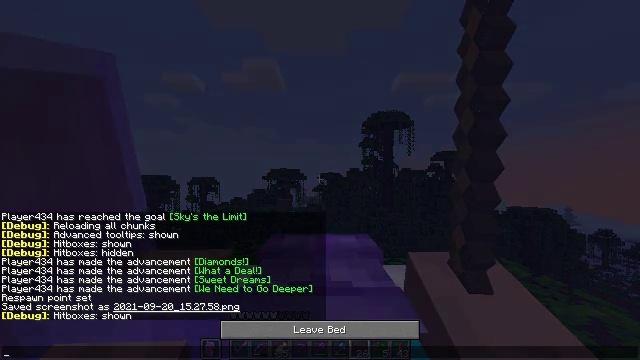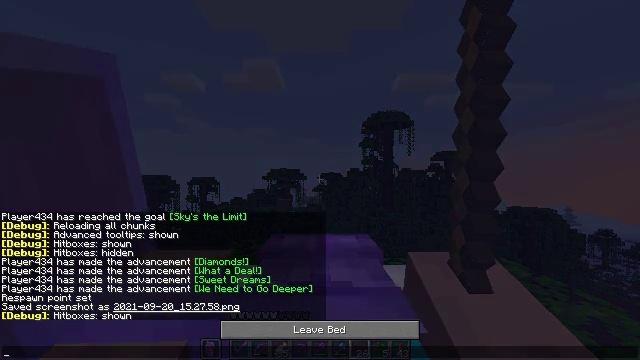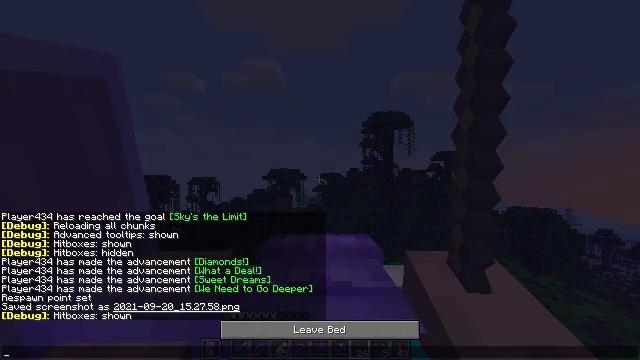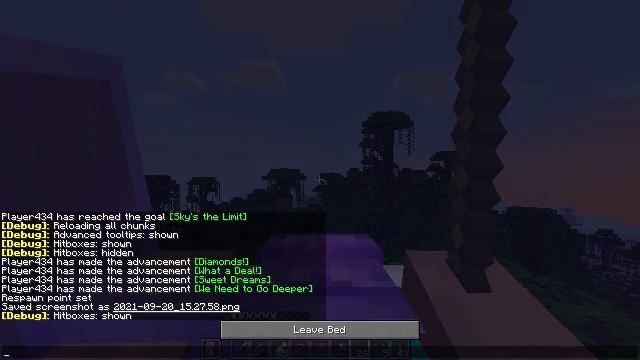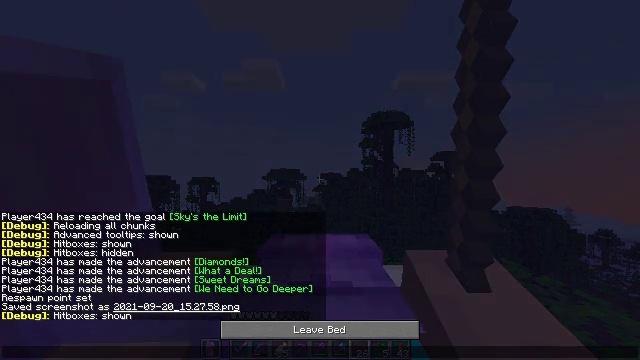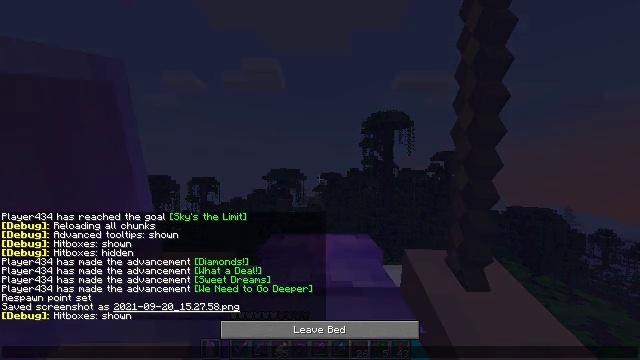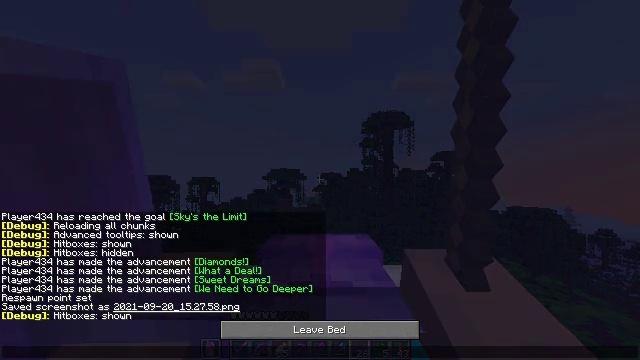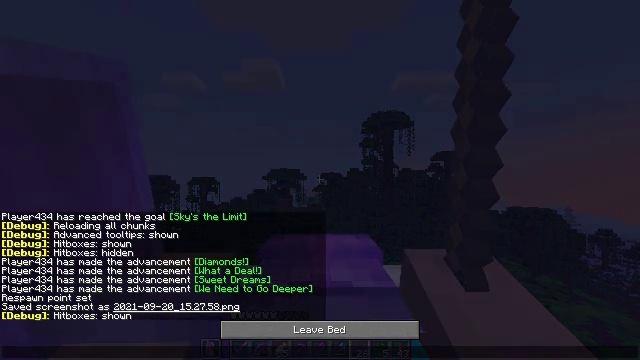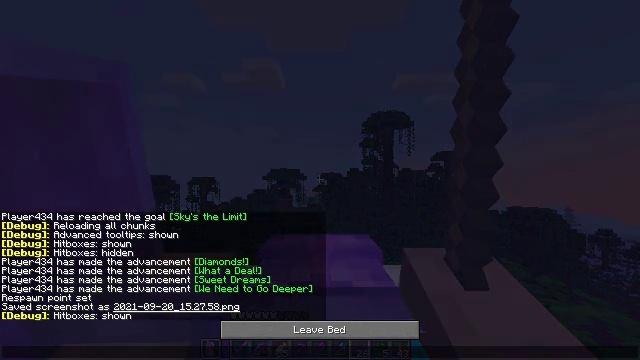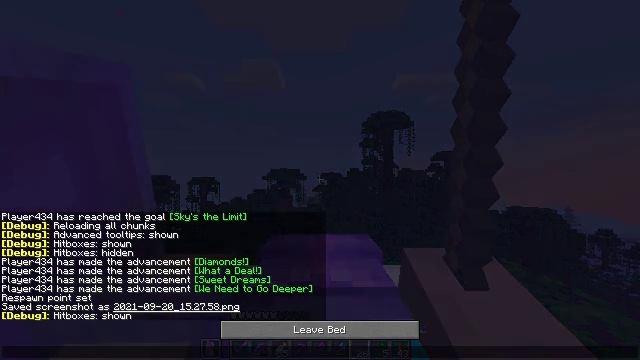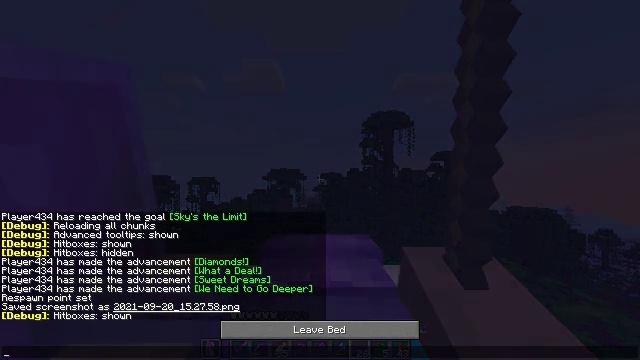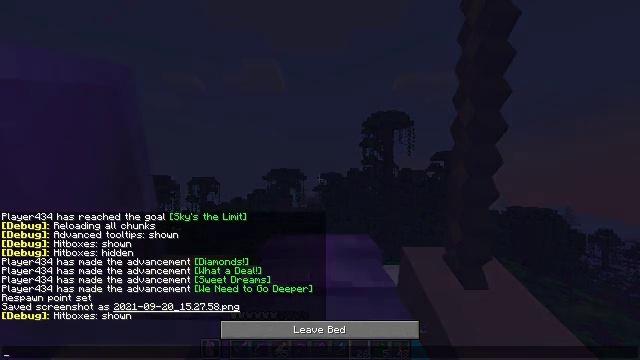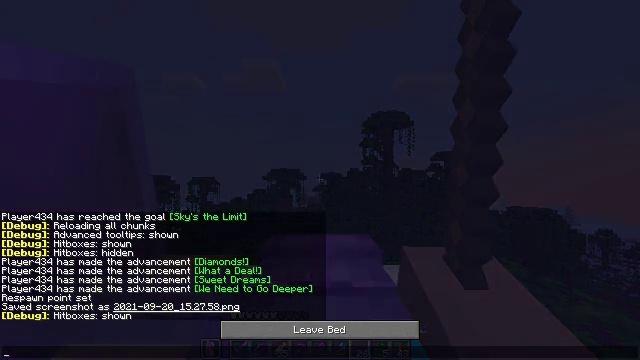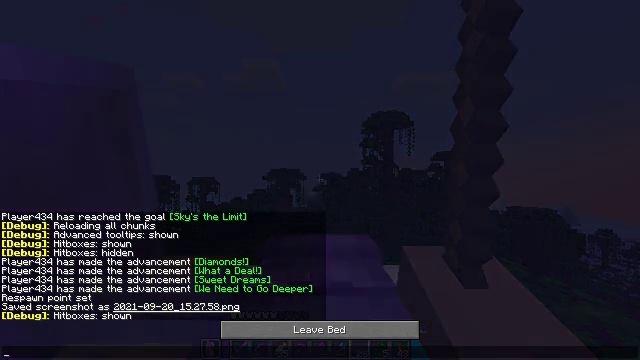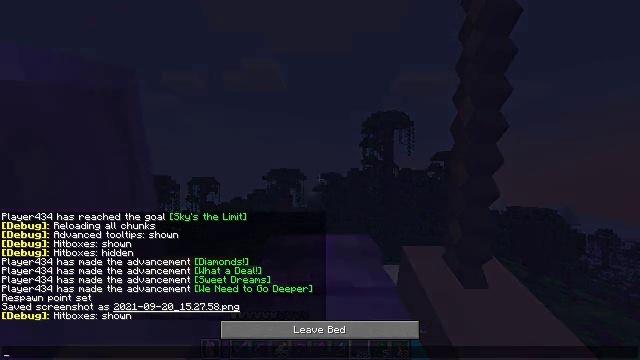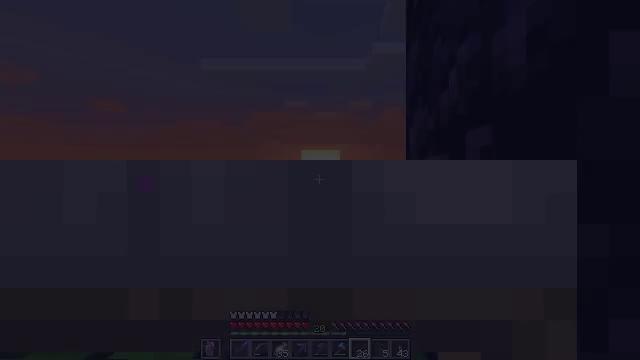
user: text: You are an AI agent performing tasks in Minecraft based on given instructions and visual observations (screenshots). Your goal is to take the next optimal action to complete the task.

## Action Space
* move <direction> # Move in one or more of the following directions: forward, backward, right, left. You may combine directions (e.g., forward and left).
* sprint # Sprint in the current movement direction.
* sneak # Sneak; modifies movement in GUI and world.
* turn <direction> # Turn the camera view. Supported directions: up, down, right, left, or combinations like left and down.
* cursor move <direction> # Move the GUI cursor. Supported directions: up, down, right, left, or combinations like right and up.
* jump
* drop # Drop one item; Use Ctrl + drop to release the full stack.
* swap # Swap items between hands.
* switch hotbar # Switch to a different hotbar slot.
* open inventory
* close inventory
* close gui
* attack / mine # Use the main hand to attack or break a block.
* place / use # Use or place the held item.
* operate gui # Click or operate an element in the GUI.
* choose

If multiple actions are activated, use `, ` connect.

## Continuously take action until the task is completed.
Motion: motion action
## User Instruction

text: Gather oak leaves by attacking.
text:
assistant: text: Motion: no_op
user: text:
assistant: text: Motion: no_op
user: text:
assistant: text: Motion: no_op
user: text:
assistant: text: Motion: no_op
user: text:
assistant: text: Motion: no_op
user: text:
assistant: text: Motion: no_op
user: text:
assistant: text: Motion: no_op
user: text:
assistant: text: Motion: no_op
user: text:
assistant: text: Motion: no_op
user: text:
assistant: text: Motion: no_op
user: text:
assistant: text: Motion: no_op
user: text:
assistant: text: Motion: no_op
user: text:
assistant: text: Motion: no_op
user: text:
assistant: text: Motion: no_op
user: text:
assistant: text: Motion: no_op
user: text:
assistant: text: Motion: close gui
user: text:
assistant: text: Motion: no_op
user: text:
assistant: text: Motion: no_op
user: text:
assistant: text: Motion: no_op
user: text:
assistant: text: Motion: no_op
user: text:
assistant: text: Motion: no_op
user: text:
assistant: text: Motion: no_op
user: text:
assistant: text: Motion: no_op
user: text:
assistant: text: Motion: no_op
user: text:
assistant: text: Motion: no_op
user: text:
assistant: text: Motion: no_op
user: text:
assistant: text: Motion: no_op
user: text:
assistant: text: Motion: no_op
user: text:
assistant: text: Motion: no_op
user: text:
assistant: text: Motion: no_op